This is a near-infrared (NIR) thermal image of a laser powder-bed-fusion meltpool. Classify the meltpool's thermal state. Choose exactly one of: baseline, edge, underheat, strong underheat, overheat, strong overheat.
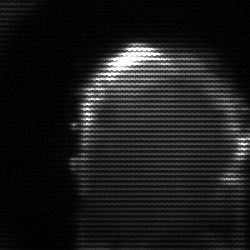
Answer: baseline